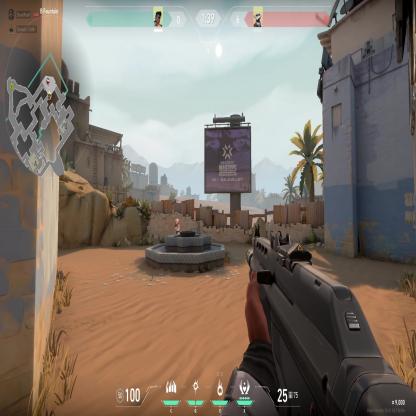
Label: enemy